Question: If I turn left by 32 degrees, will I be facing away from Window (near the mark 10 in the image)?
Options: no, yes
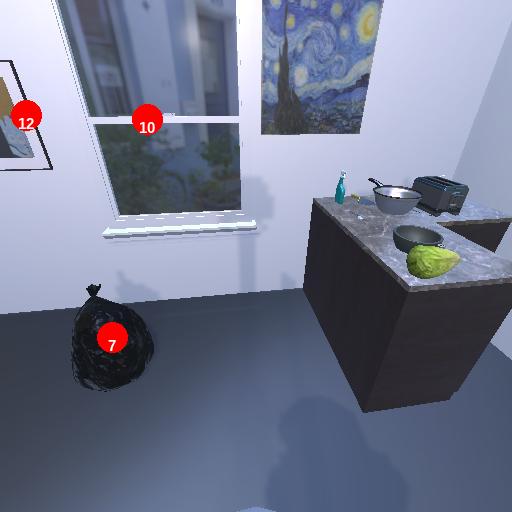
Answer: no